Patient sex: M
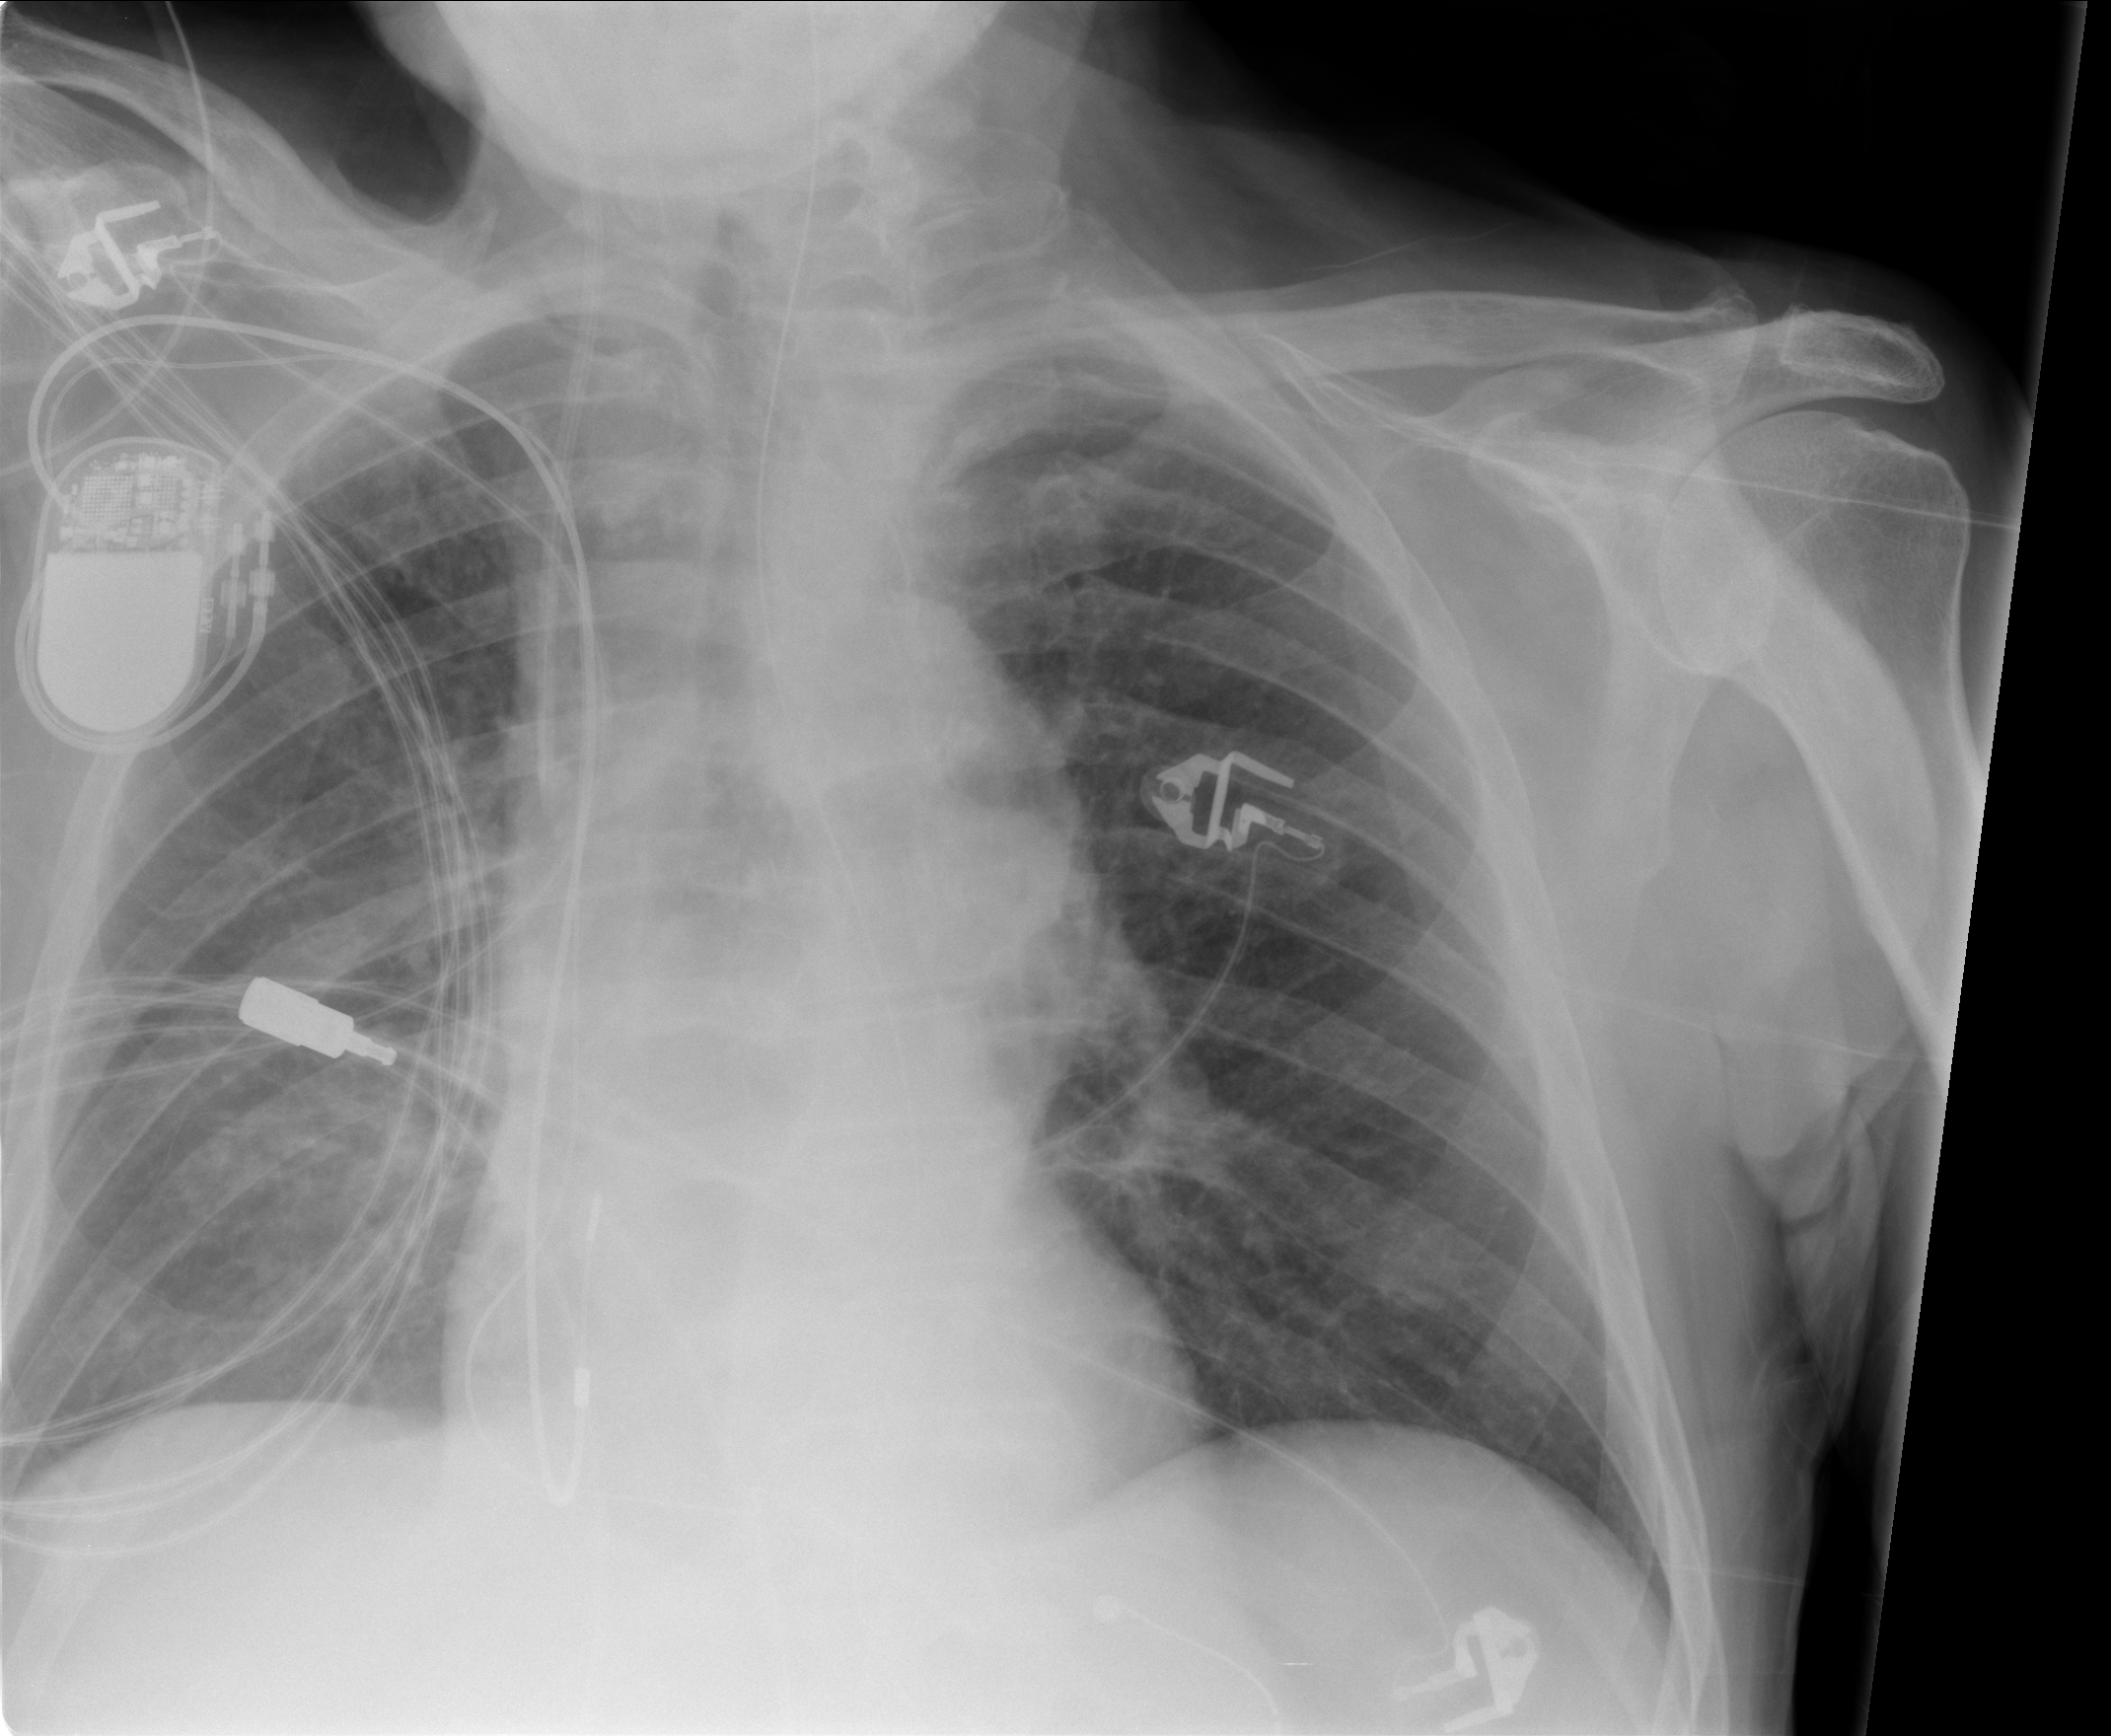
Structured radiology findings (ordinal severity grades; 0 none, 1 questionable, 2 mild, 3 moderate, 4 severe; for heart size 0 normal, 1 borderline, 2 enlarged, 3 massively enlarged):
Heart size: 0
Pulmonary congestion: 0
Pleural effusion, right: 1
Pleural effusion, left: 1
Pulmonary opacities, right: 2
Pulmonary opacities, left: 0
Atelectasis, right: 2
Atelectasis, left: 0